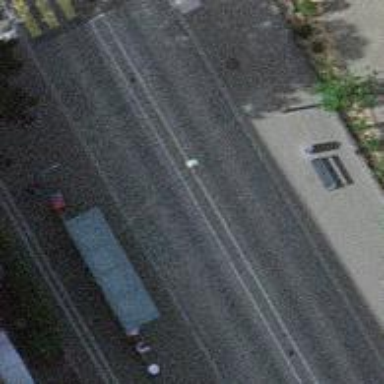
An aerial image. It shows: Bus stop for trolleybuses with designated stop position for public transport.